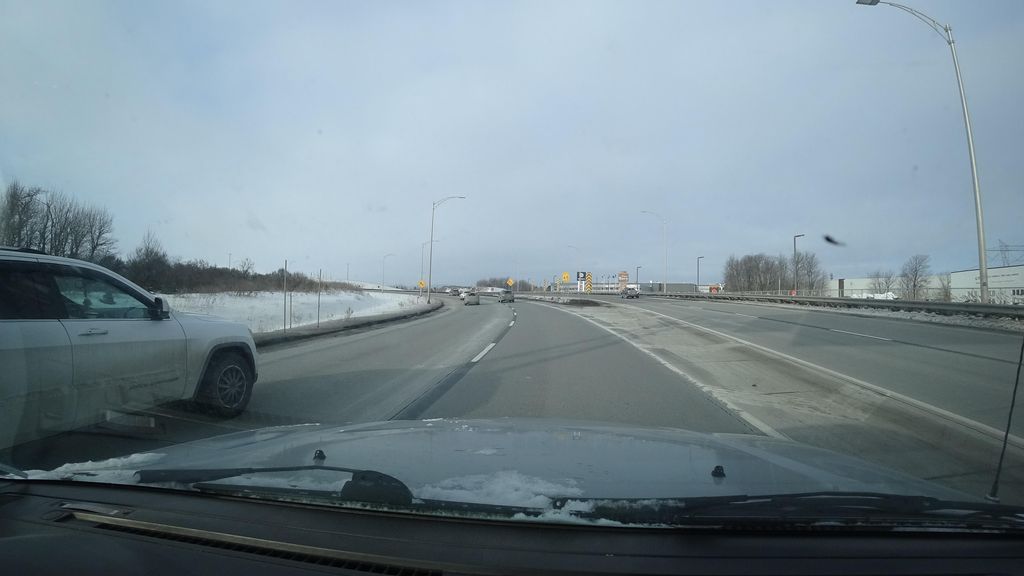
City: quebec_city